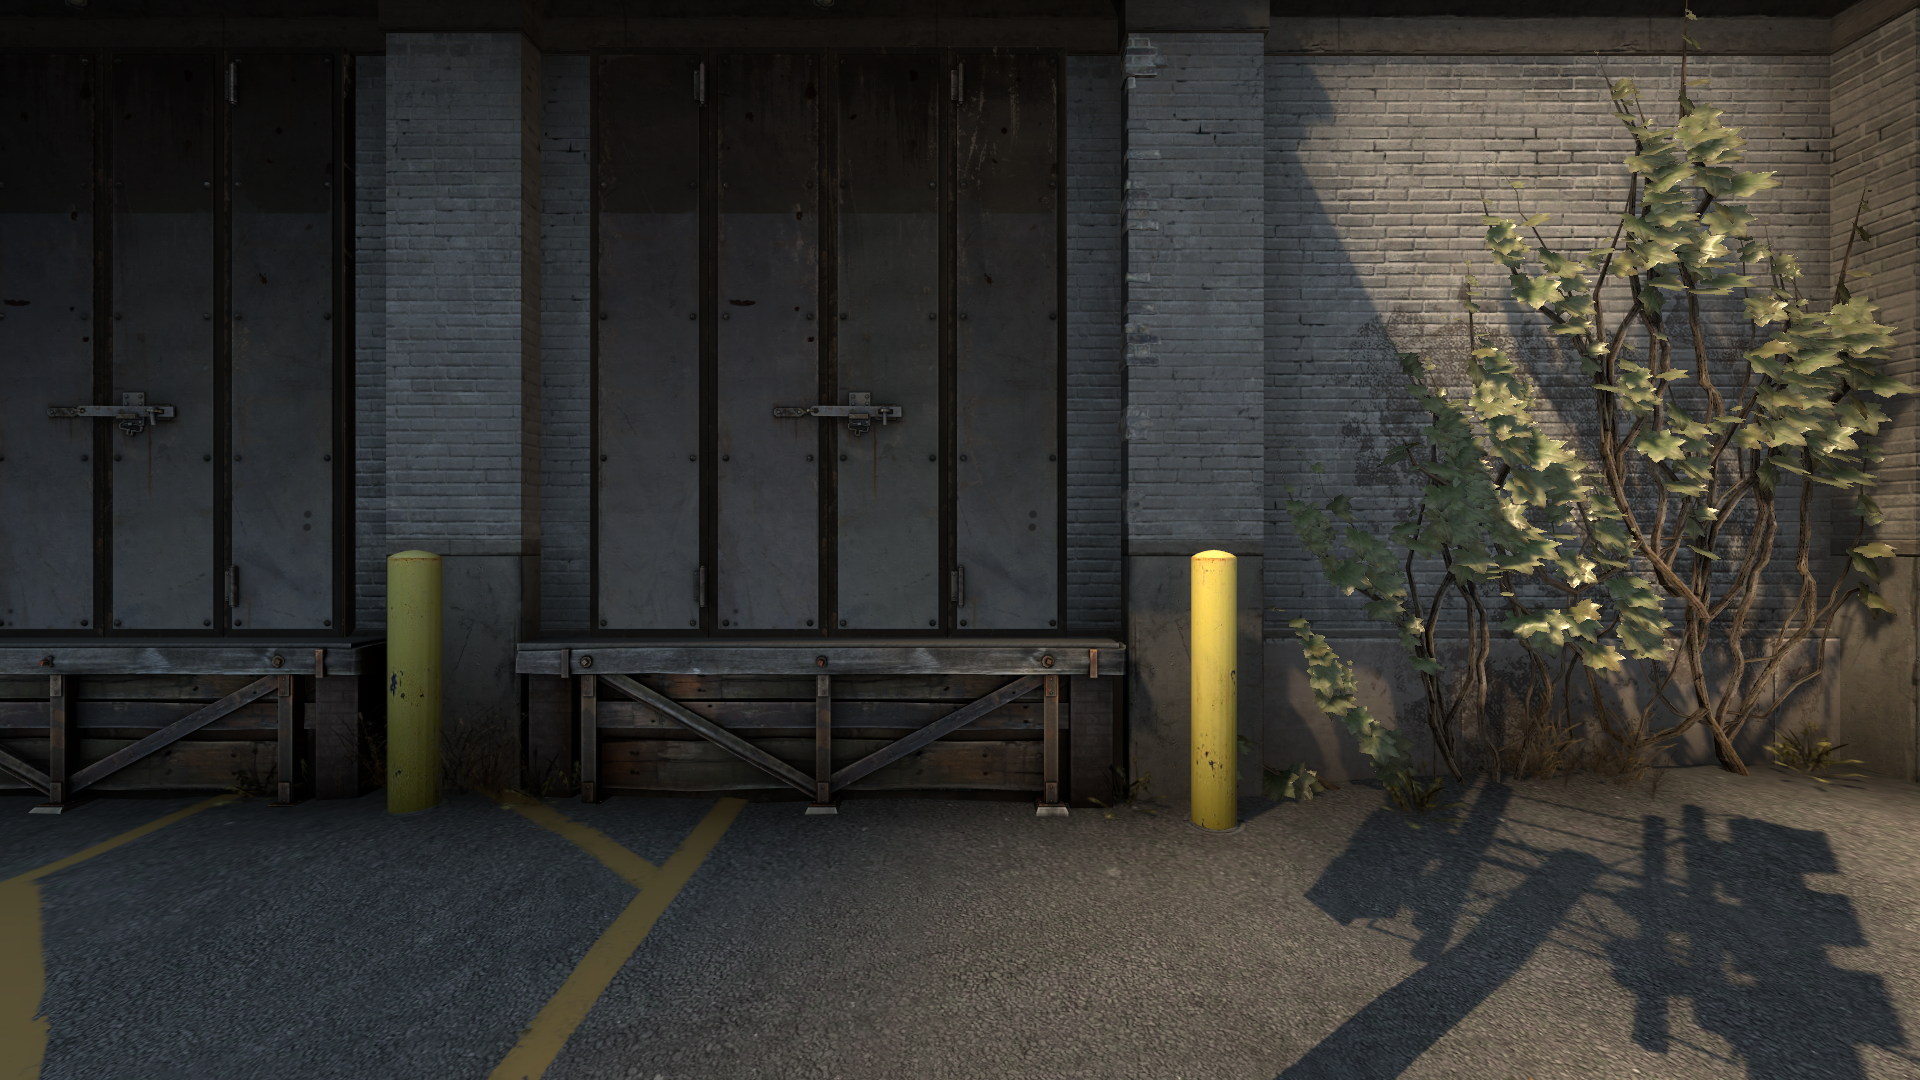
Map: de_train